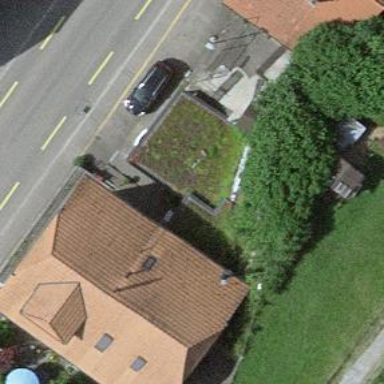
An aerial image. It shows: View of roof of building.